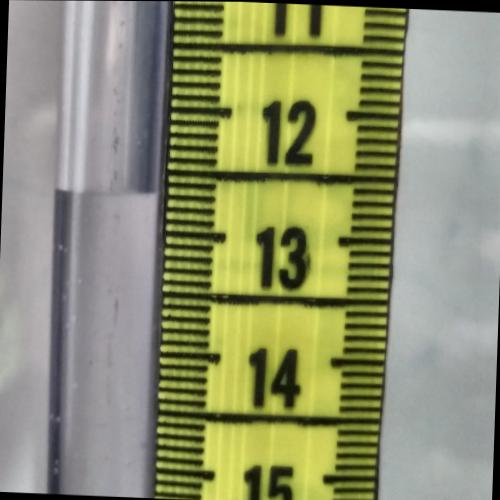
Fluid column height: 12.7 cm